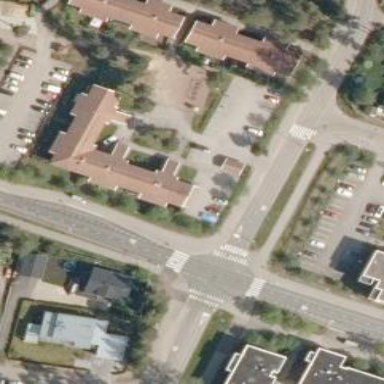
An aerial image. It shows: Residential apartments building.